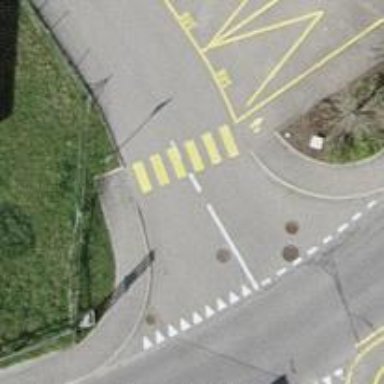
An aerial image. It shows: Zebra crossing on the road.